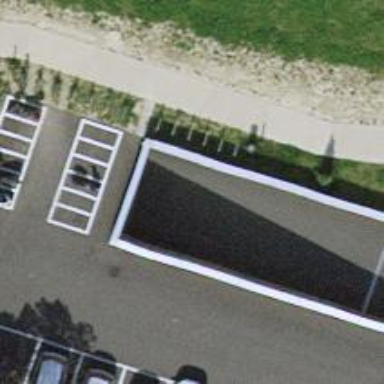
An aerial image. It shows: Parking area with concrete surface.